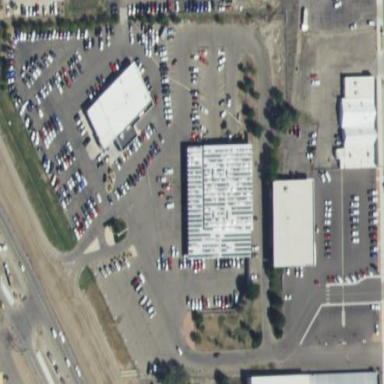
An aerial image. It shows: Commercial area with car shop.